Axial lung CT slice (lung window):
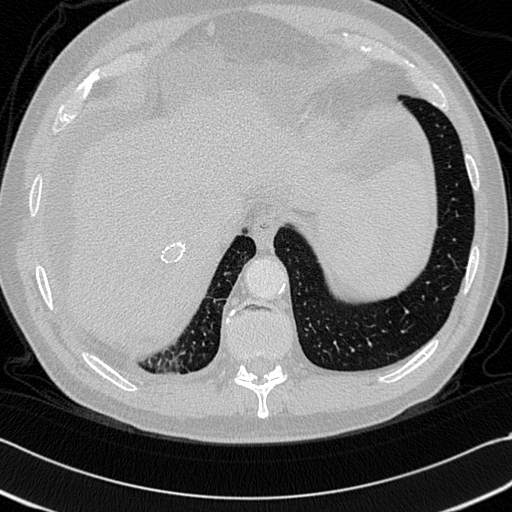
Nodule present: no